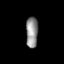
Tissue: prostate
Cell type: T cells
Senescence score: 0.2903
Nuclear area (px): 360
Mean DAPI intensity: 145.428